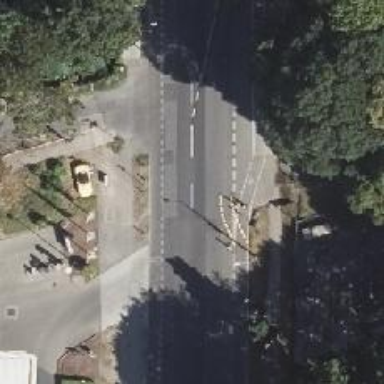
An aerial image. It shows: Asphalt road with primary classification. There are sidewalks on both sides and cycle track on the left.